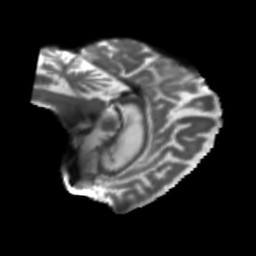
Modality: T2w
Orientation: sagittal
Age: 66
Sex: female
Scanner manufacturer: siemens
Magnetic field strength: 3 T
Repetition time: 5.47 s
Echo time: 0.0854 s